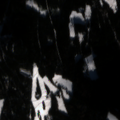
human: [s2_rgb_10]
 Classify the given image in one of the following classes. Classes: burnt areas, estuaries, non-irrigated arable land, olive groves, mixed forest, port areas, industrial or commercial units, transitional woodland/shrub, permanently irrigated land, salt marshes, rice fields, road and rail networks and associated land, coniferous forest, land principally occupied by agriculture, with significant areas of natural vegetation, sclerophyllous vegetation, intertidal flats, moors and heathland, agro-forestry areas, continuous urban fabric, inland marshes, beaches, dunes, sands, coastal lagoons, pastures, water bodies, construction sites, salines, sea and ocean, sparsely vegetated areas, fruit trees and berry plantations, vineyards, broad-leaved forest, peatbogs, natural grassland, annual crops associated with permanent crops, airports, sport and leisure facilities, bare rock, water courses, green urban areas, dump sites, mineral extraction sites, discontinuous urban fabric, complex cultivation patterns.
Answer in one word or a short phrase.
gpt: pastures, land principally occupied by agriculture, with significant areas of natural vegetation, coniferous forest